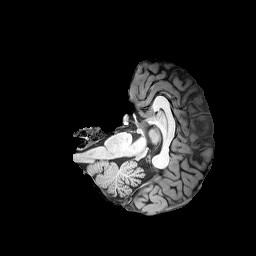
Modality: T1w
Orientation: axial
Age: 39
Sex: female
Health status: healthy